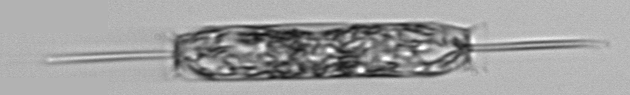
Label: Ditylum_brightwellii